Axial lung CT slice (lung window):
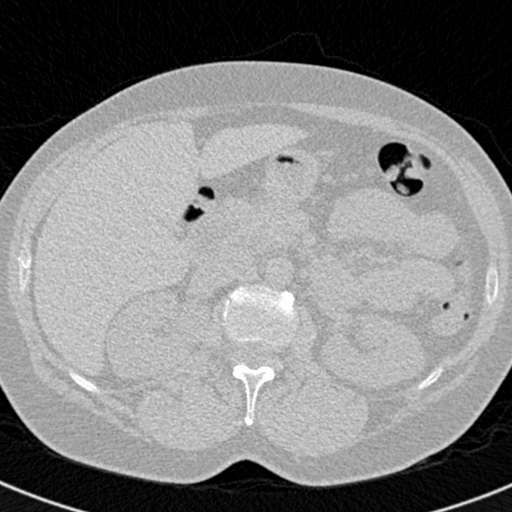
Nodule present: no